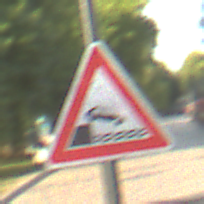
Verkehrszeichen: Ufer
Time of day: SunriseSunset
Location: Outdoor (Suburban)
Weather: PartlyCloudy
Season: NotSpecified
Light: Natural